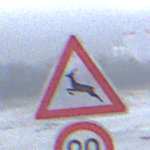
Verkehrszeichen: WildwechselRechts
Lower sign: Geschwindigkeit80
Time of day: MorningAfternoon
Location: Outdoor (Suburban)
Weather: Overcast
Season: NotSpecified
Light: Natural